Breast ultrasound image
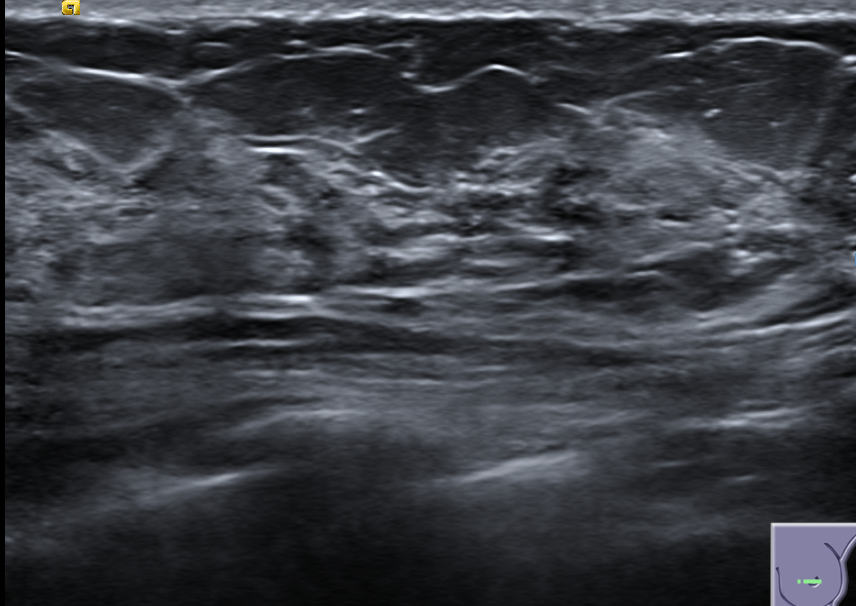
Diagnosis: normal